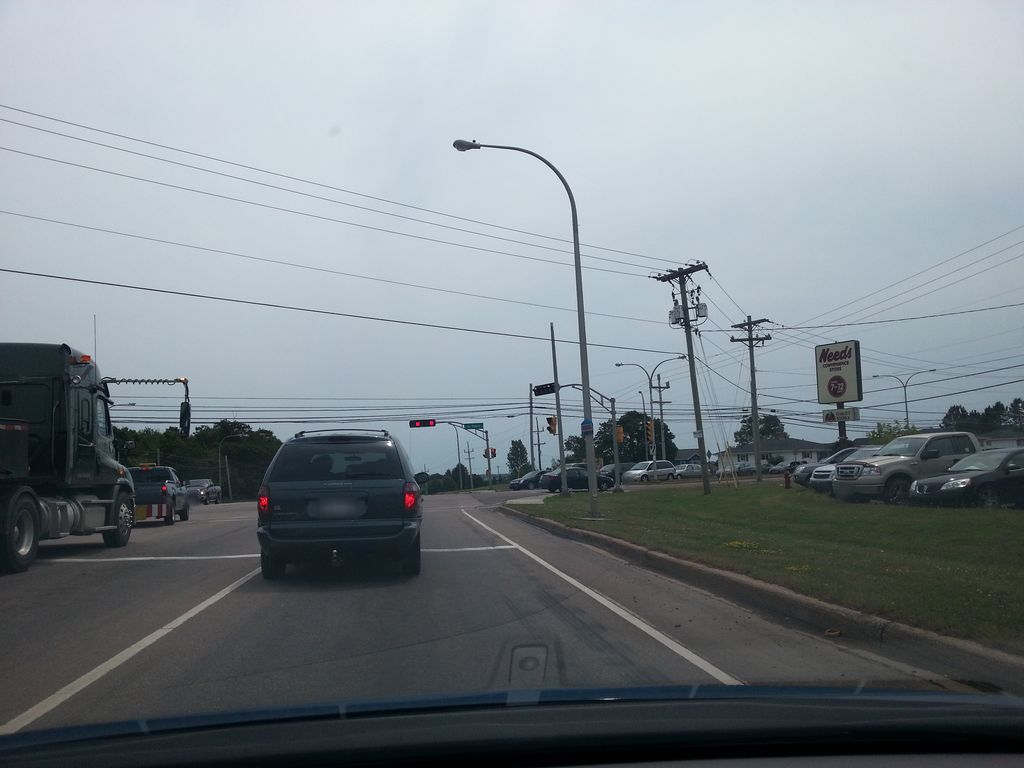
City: charlottetown